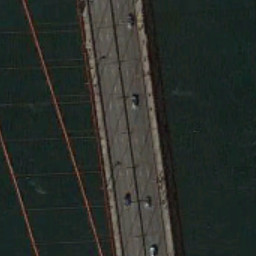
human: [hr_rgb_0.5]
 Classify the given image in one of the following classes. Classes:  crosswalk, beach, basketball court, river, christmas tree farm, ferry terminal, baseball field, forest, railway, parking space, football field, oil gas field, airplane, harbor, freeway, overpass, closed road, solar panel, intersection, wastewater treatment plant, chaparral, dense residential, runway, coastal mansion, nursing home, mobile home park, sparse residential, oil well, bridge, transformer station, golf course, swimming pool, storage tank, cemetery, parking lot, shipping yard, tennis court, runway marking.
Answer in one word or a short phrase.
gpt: bridge